Field crop: tomato
Growth stage: 2
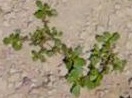
Species: portulaca